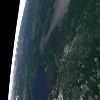
Label: land